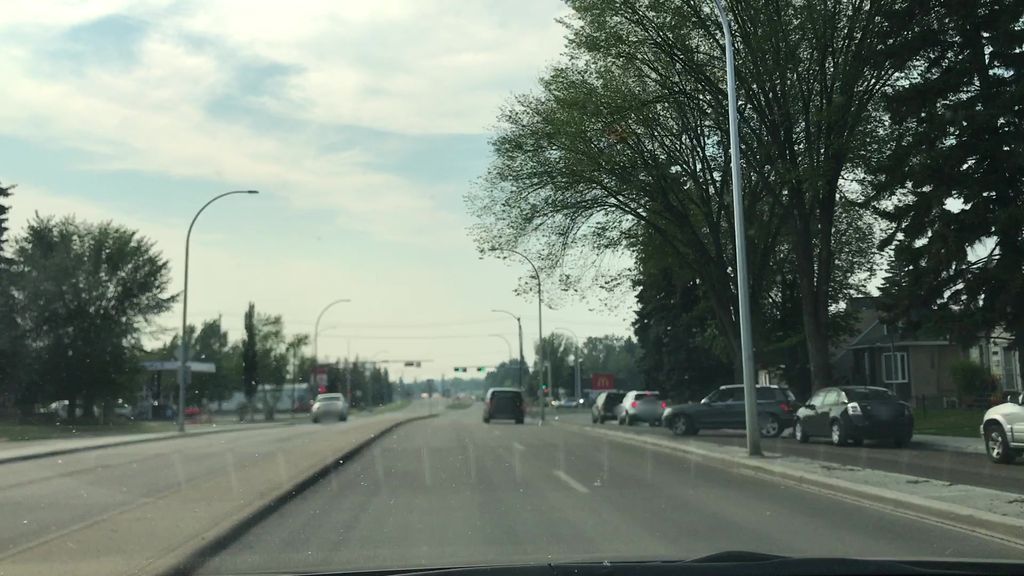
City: edmonton